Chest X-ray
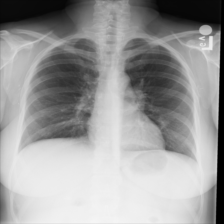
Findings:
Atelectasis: negative
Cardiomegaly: negative
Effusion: negative
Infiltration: negative
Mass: negative
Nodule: negative
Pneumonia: negative
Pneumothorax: negative
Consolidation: negative
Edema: negative
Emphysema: negative
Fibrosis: negative
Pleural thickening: negative
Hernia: negative